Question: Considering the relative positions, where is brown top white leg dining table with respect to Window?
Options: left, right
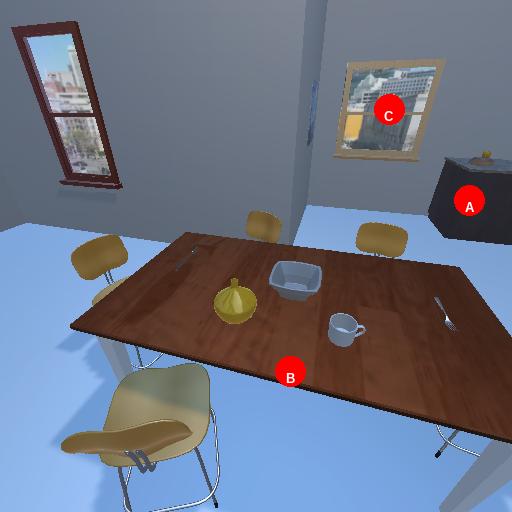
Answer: left